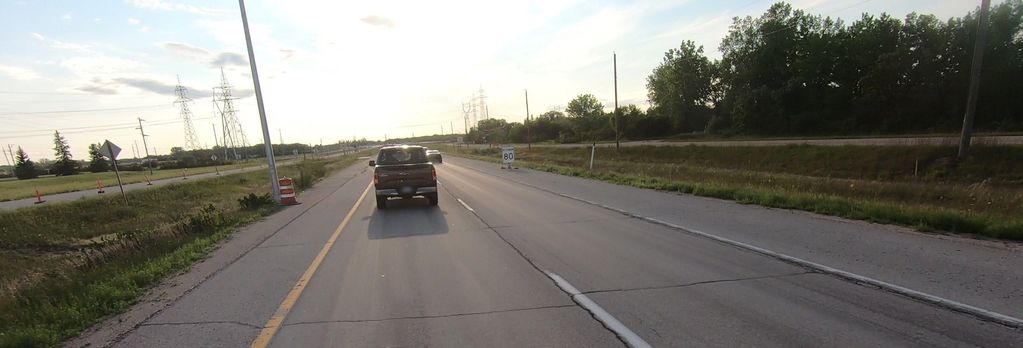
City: winnipeg